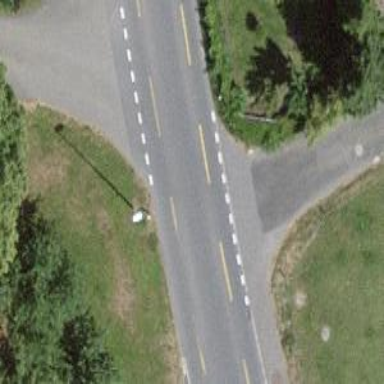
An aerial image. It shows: Tertiary road with designated cycle lane.